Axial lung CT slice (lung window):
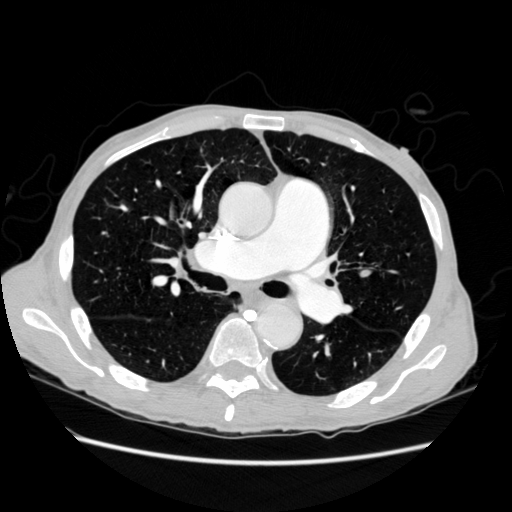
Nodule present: no